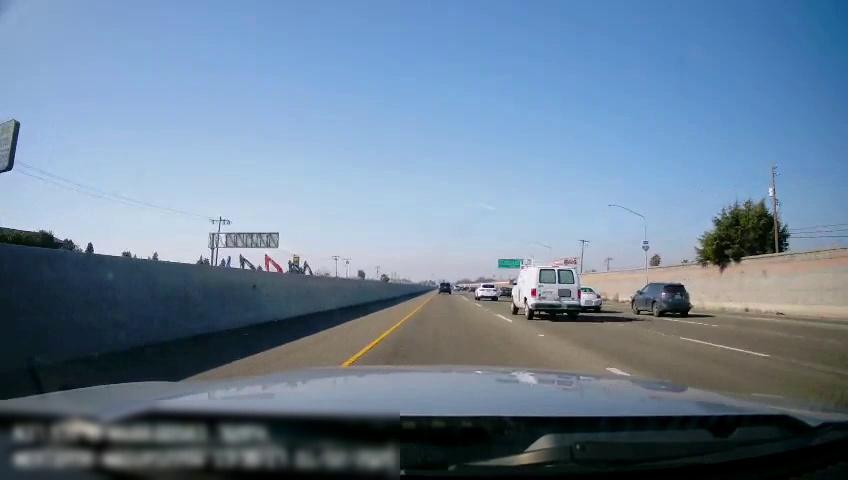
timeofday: Day
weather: Sunny
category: Drivable Space
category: Vehicles | SUV
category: Vehicles | SUV
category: Vehicles | Car
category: Vehicles | SUV
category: Vehicles | Car
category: Vehicles | Van
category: Lanes | Current Lane
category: Lanes | Current Lane
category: Lanes | Alternate Lane
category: Lanes | Alternate Lane
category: Traffic | Signs